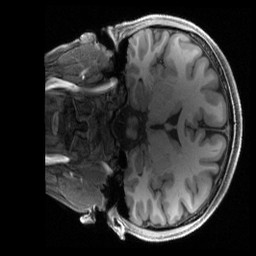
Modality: T1w
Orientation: coronal
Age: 24
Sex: female
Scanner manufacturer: siemens
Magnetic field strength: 3 T
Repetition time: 2.4 s
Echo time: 0.00222 s